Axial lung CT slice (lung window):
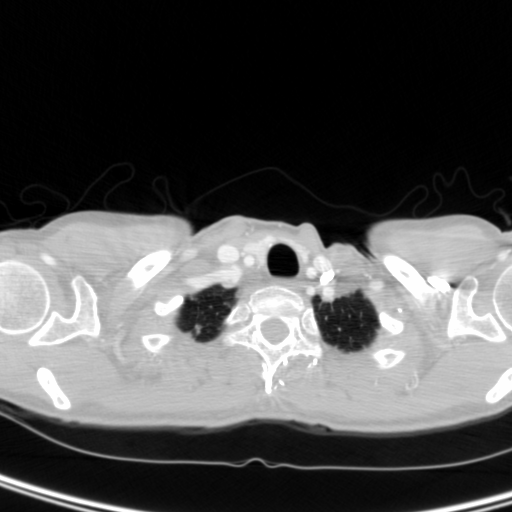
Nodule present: no